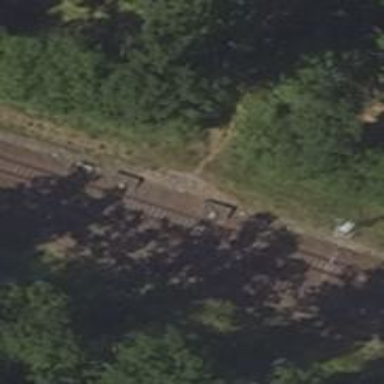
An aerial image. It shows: Railway switch with turnout to the right.